Field crop: maize
Growth stage: 2
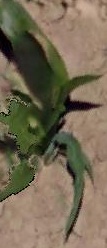
Species: maize